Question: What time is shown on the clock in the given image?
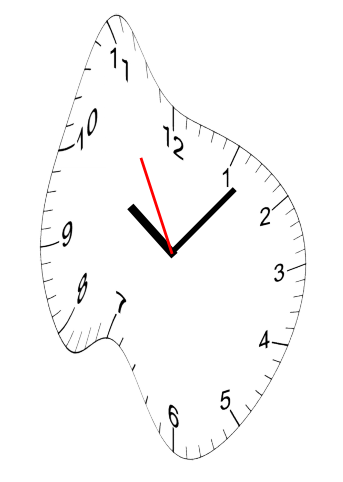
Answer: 10:06:55